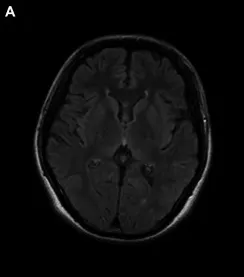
(A-C) Brain MRI of the patient in case 2 was normal (2 months after onset).
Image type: radiology (mri)